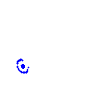
Particle: electron